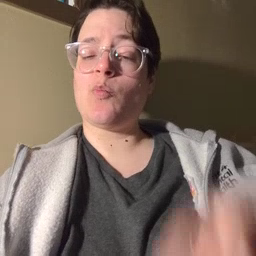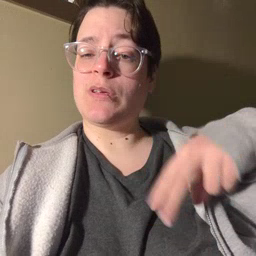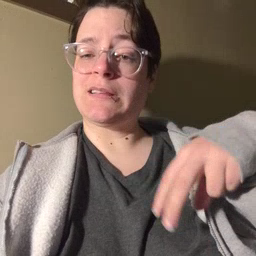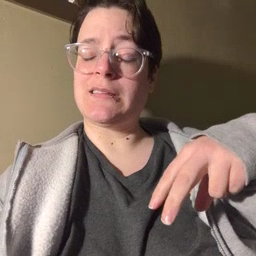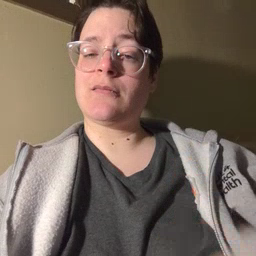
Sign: read